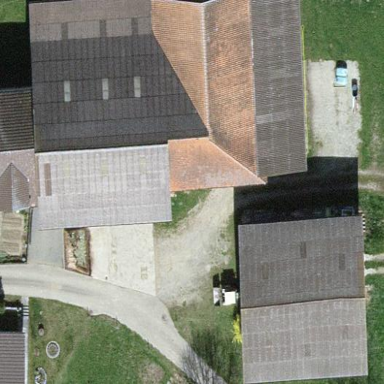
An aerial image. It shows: Farmyard area.